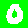
Digit: 0